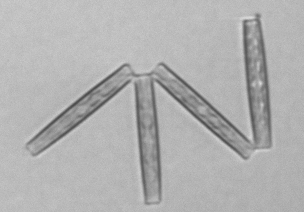
Label: Thalassionema